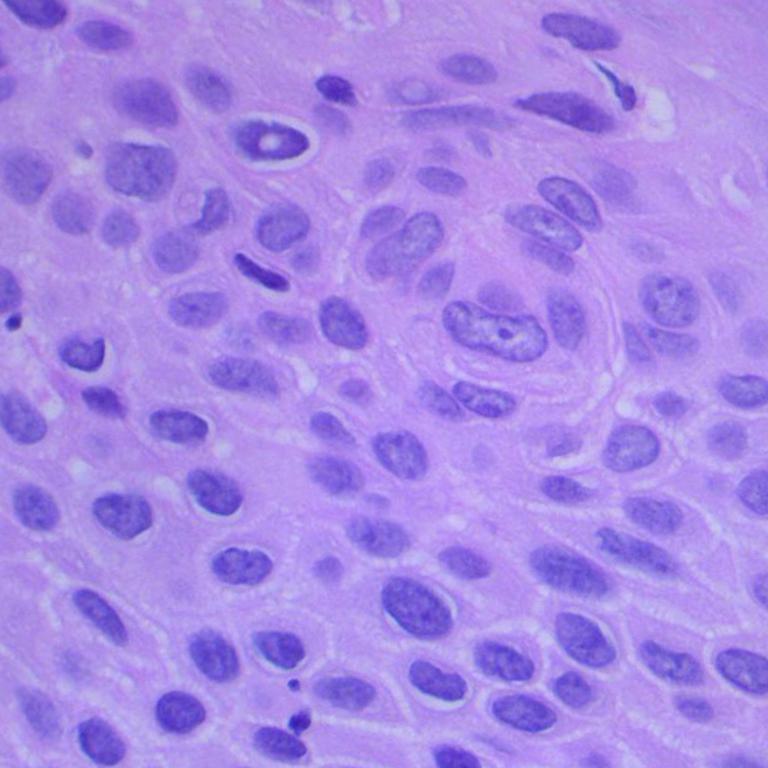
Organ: lung
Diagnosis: squamous carcinomas